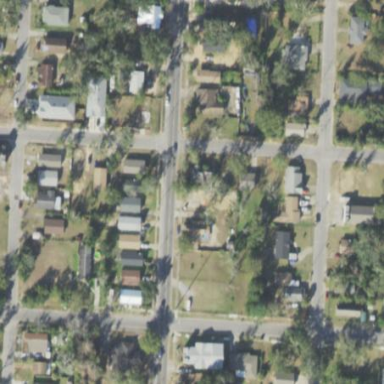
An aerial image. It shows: Residential area composed of single-family homes.